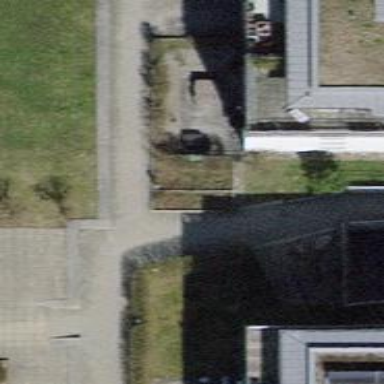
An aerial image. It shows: Hedge barrier.